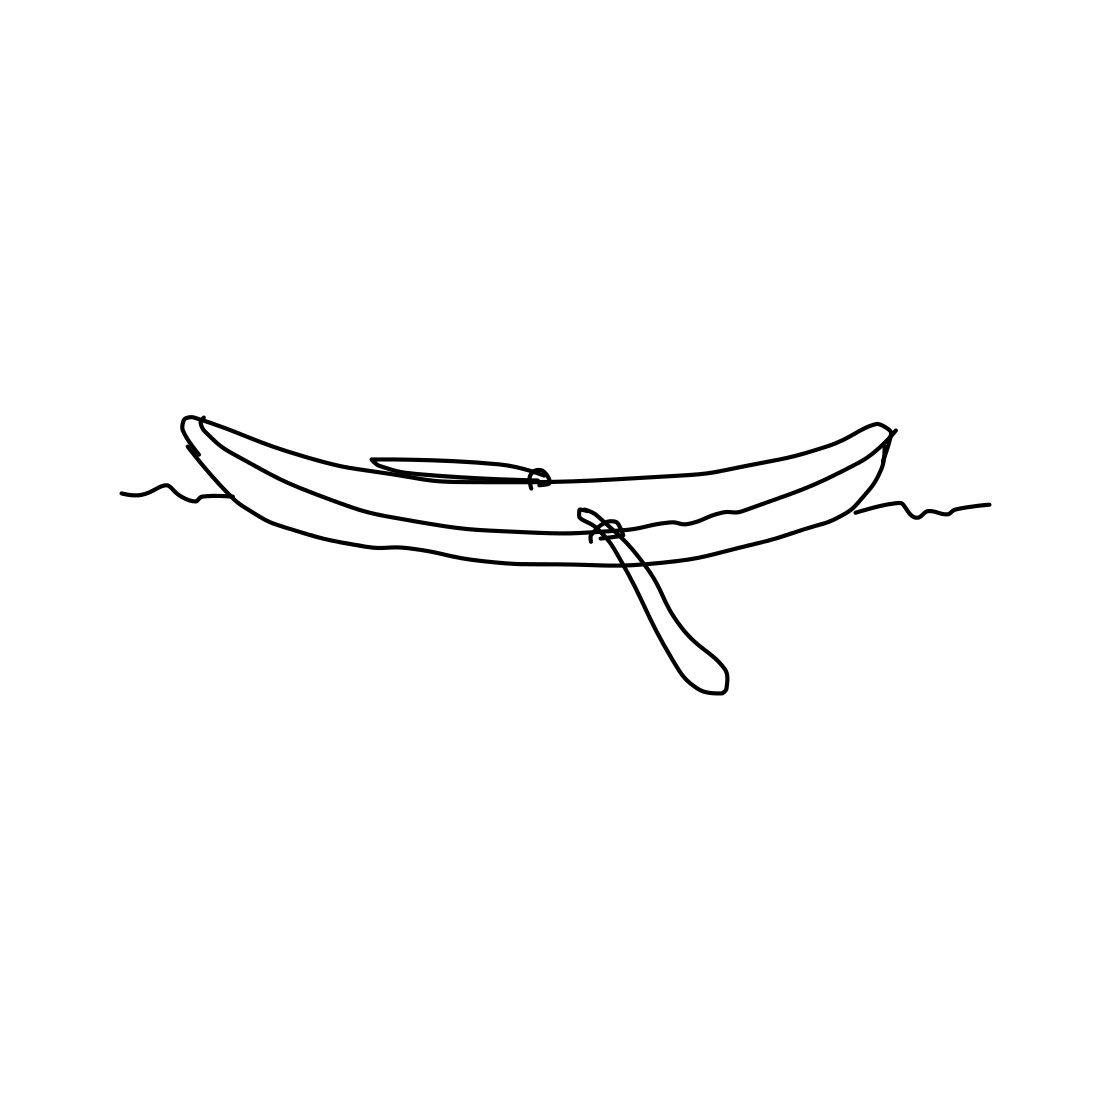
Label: canoe